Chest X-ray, AP view. Patient: 58 years old, sex M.
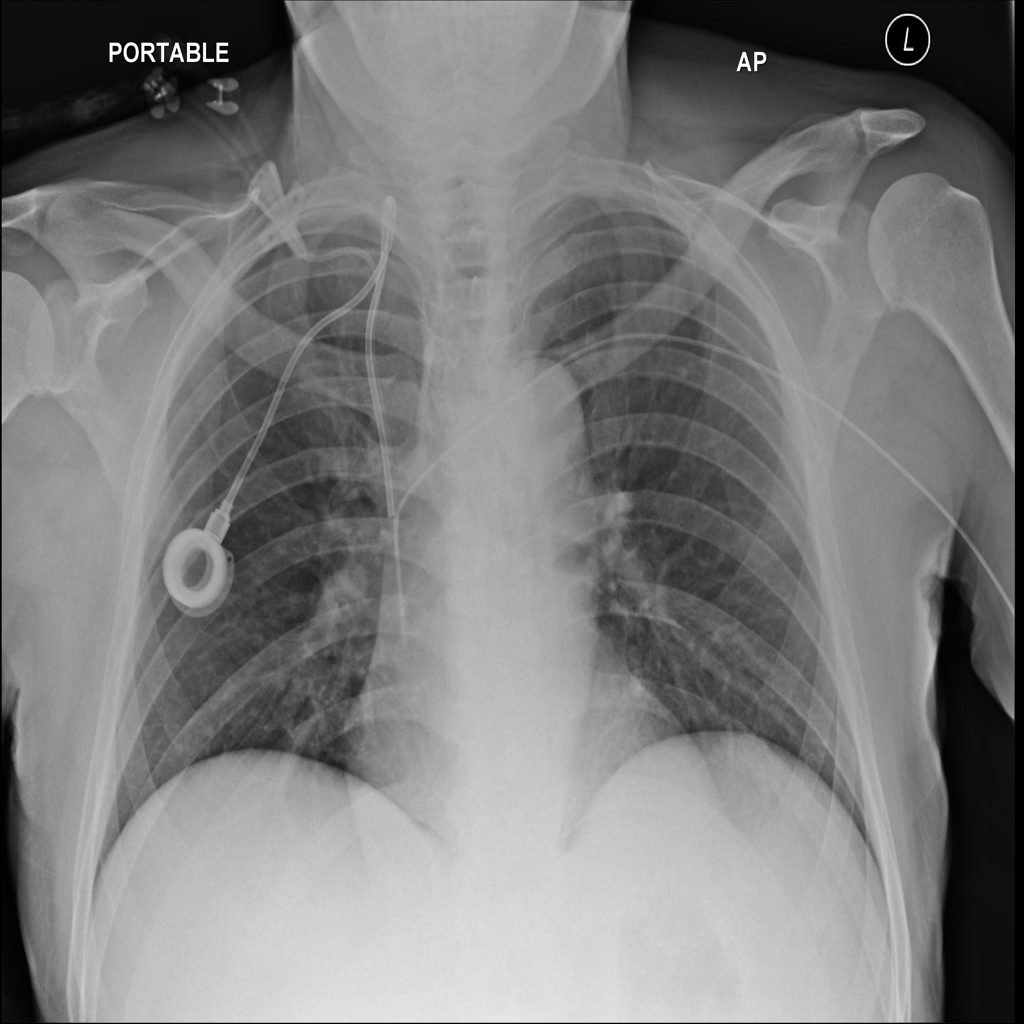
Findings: No Finding